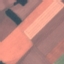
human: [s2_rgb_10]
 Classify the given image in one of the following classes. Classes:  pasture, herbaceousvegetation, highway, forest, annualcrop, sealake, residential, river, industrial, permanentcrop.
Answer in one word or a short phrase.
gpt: AnnualCrop